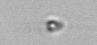
Label: nanoplankton_mix